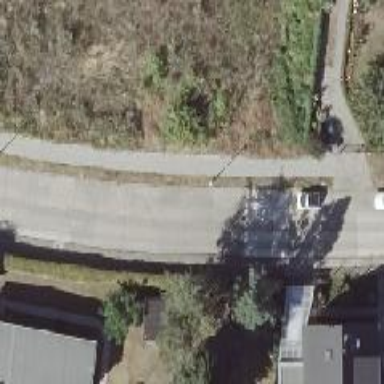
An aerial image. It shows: Residential road with concrete surface and sidewalks on both sides.